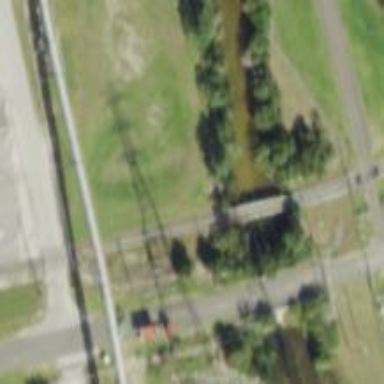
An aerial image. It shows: Railway bridge.